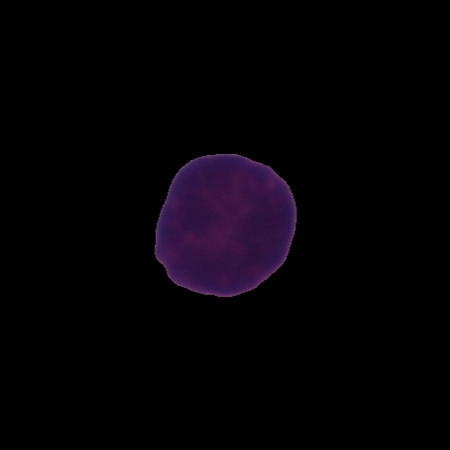
Label: healthy